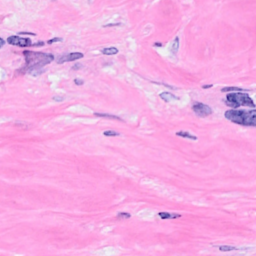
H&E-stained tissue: Breast